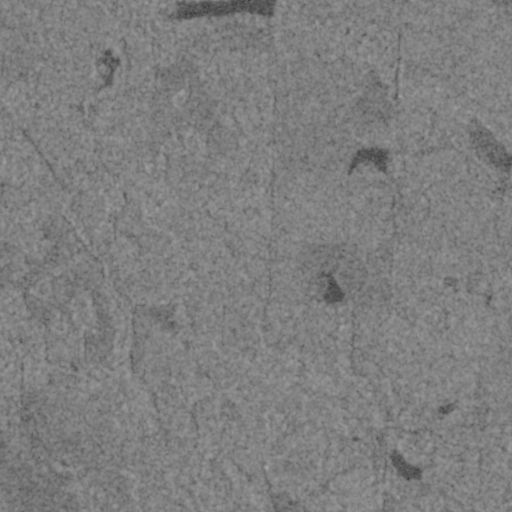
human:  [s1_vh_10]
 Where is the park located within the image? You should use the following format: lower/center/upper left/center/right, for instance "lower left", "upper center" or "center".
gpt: The park is located in the lower right of the image.
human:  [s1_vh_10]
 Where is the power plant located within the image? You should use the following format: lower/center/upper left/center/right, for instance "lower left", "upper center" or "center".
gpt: There is no power plant in the image.

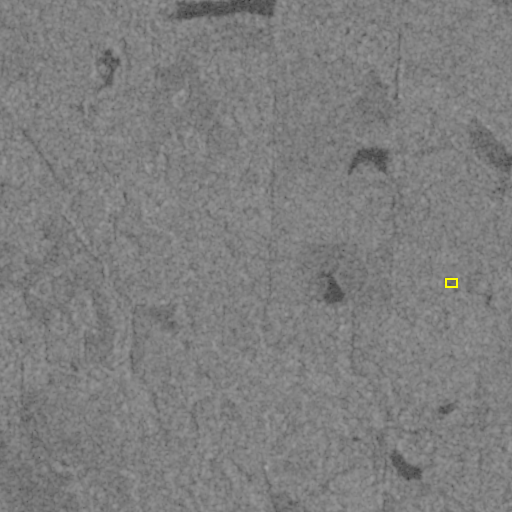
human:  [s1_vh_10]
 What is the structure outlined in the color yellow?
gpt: The structure outlined in yellow is a park.
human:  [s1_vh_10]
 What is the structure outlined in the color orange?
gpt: There is no orange outline.